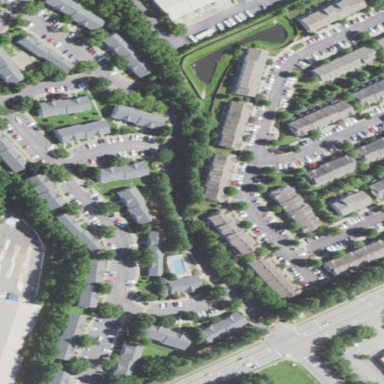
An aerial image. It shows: Residential neighbourhood.